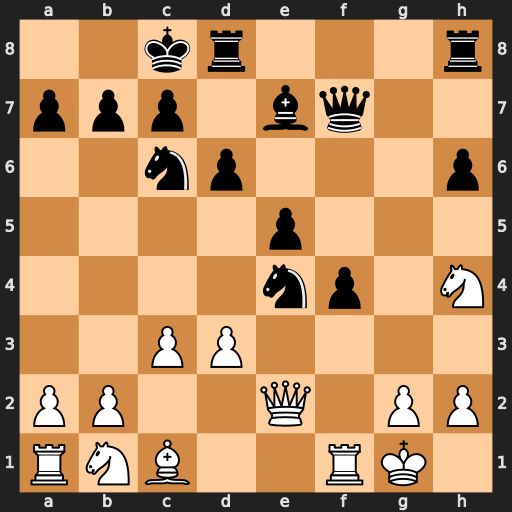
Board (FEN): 2kr3r/ppp1bq2/2np3p/4p3/4np1N/2PP4/PP2Q1PP/RNB2RK1
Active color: w
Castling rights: -
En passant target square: -
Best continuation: dxe4 Bxh4 Qg4+ Kb8 Qxh4